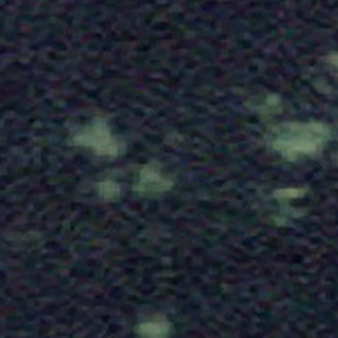
Label: other